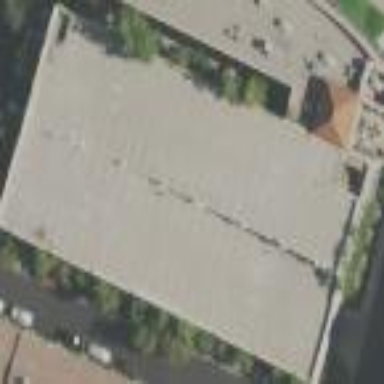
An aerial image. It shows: Commercial building with parking amenity.